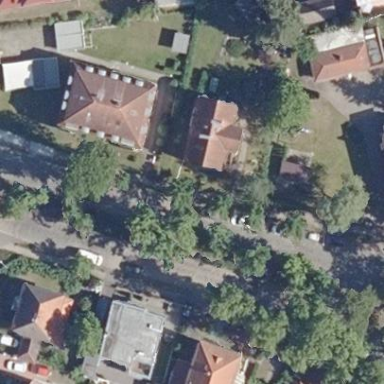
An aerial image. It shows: Village green area.